Question:
On SonarQube 5.1, when a rule parameter is set to an erroneous value, there's no error message when you click on "Activate" and the rule does not get activated.
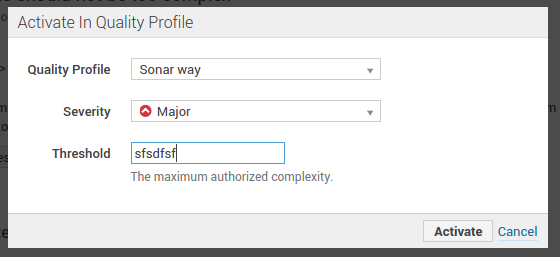
Answer: I confirm the problem, <URL> has been created. Thanks!